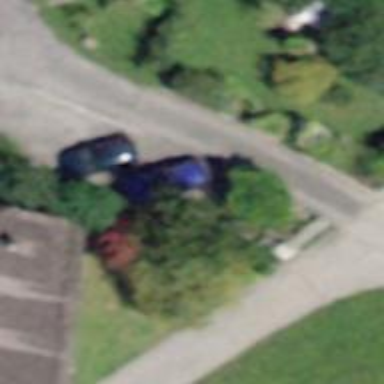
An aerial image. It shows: Driveway.